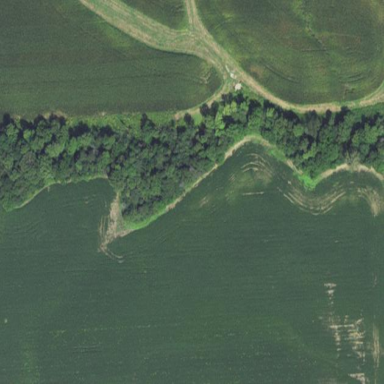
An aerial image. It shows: Beautiful woodland area.